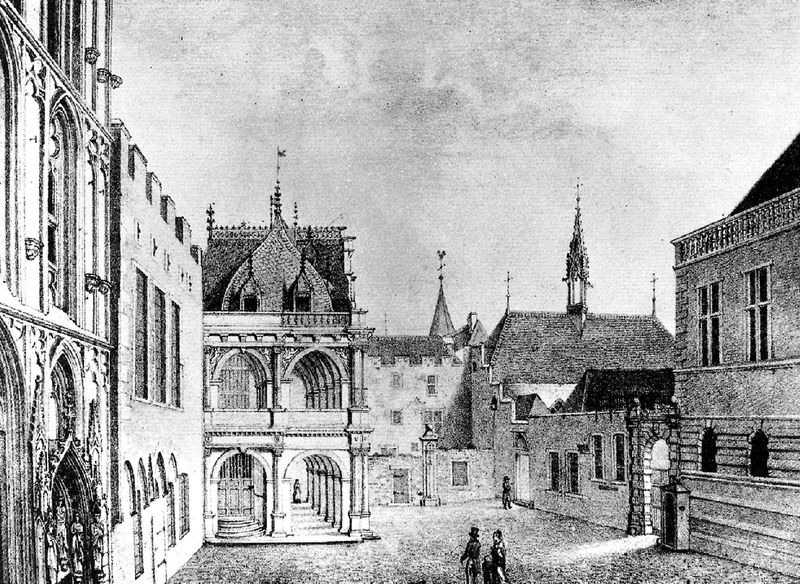
Titel: Köln, Rathaus
Standort: Köln (EU - D - NRW)
Schlagwörter: himmel, mann, weiß, wolken, kirchturm, menschen, stadt, fenster, frau, licht, schwarz, säulen, zeichnung, gebäude, haus, kirche, paar, brunnen, turm, bogen, passanten, fahne, giebel, hof, spazieren, platz, figuren, galerie, bögen, gang, kloster, türme, druck, stich, arkaden, zacken, spitzbogen, gänge, wetterhahn, hauptplatz